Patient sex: M
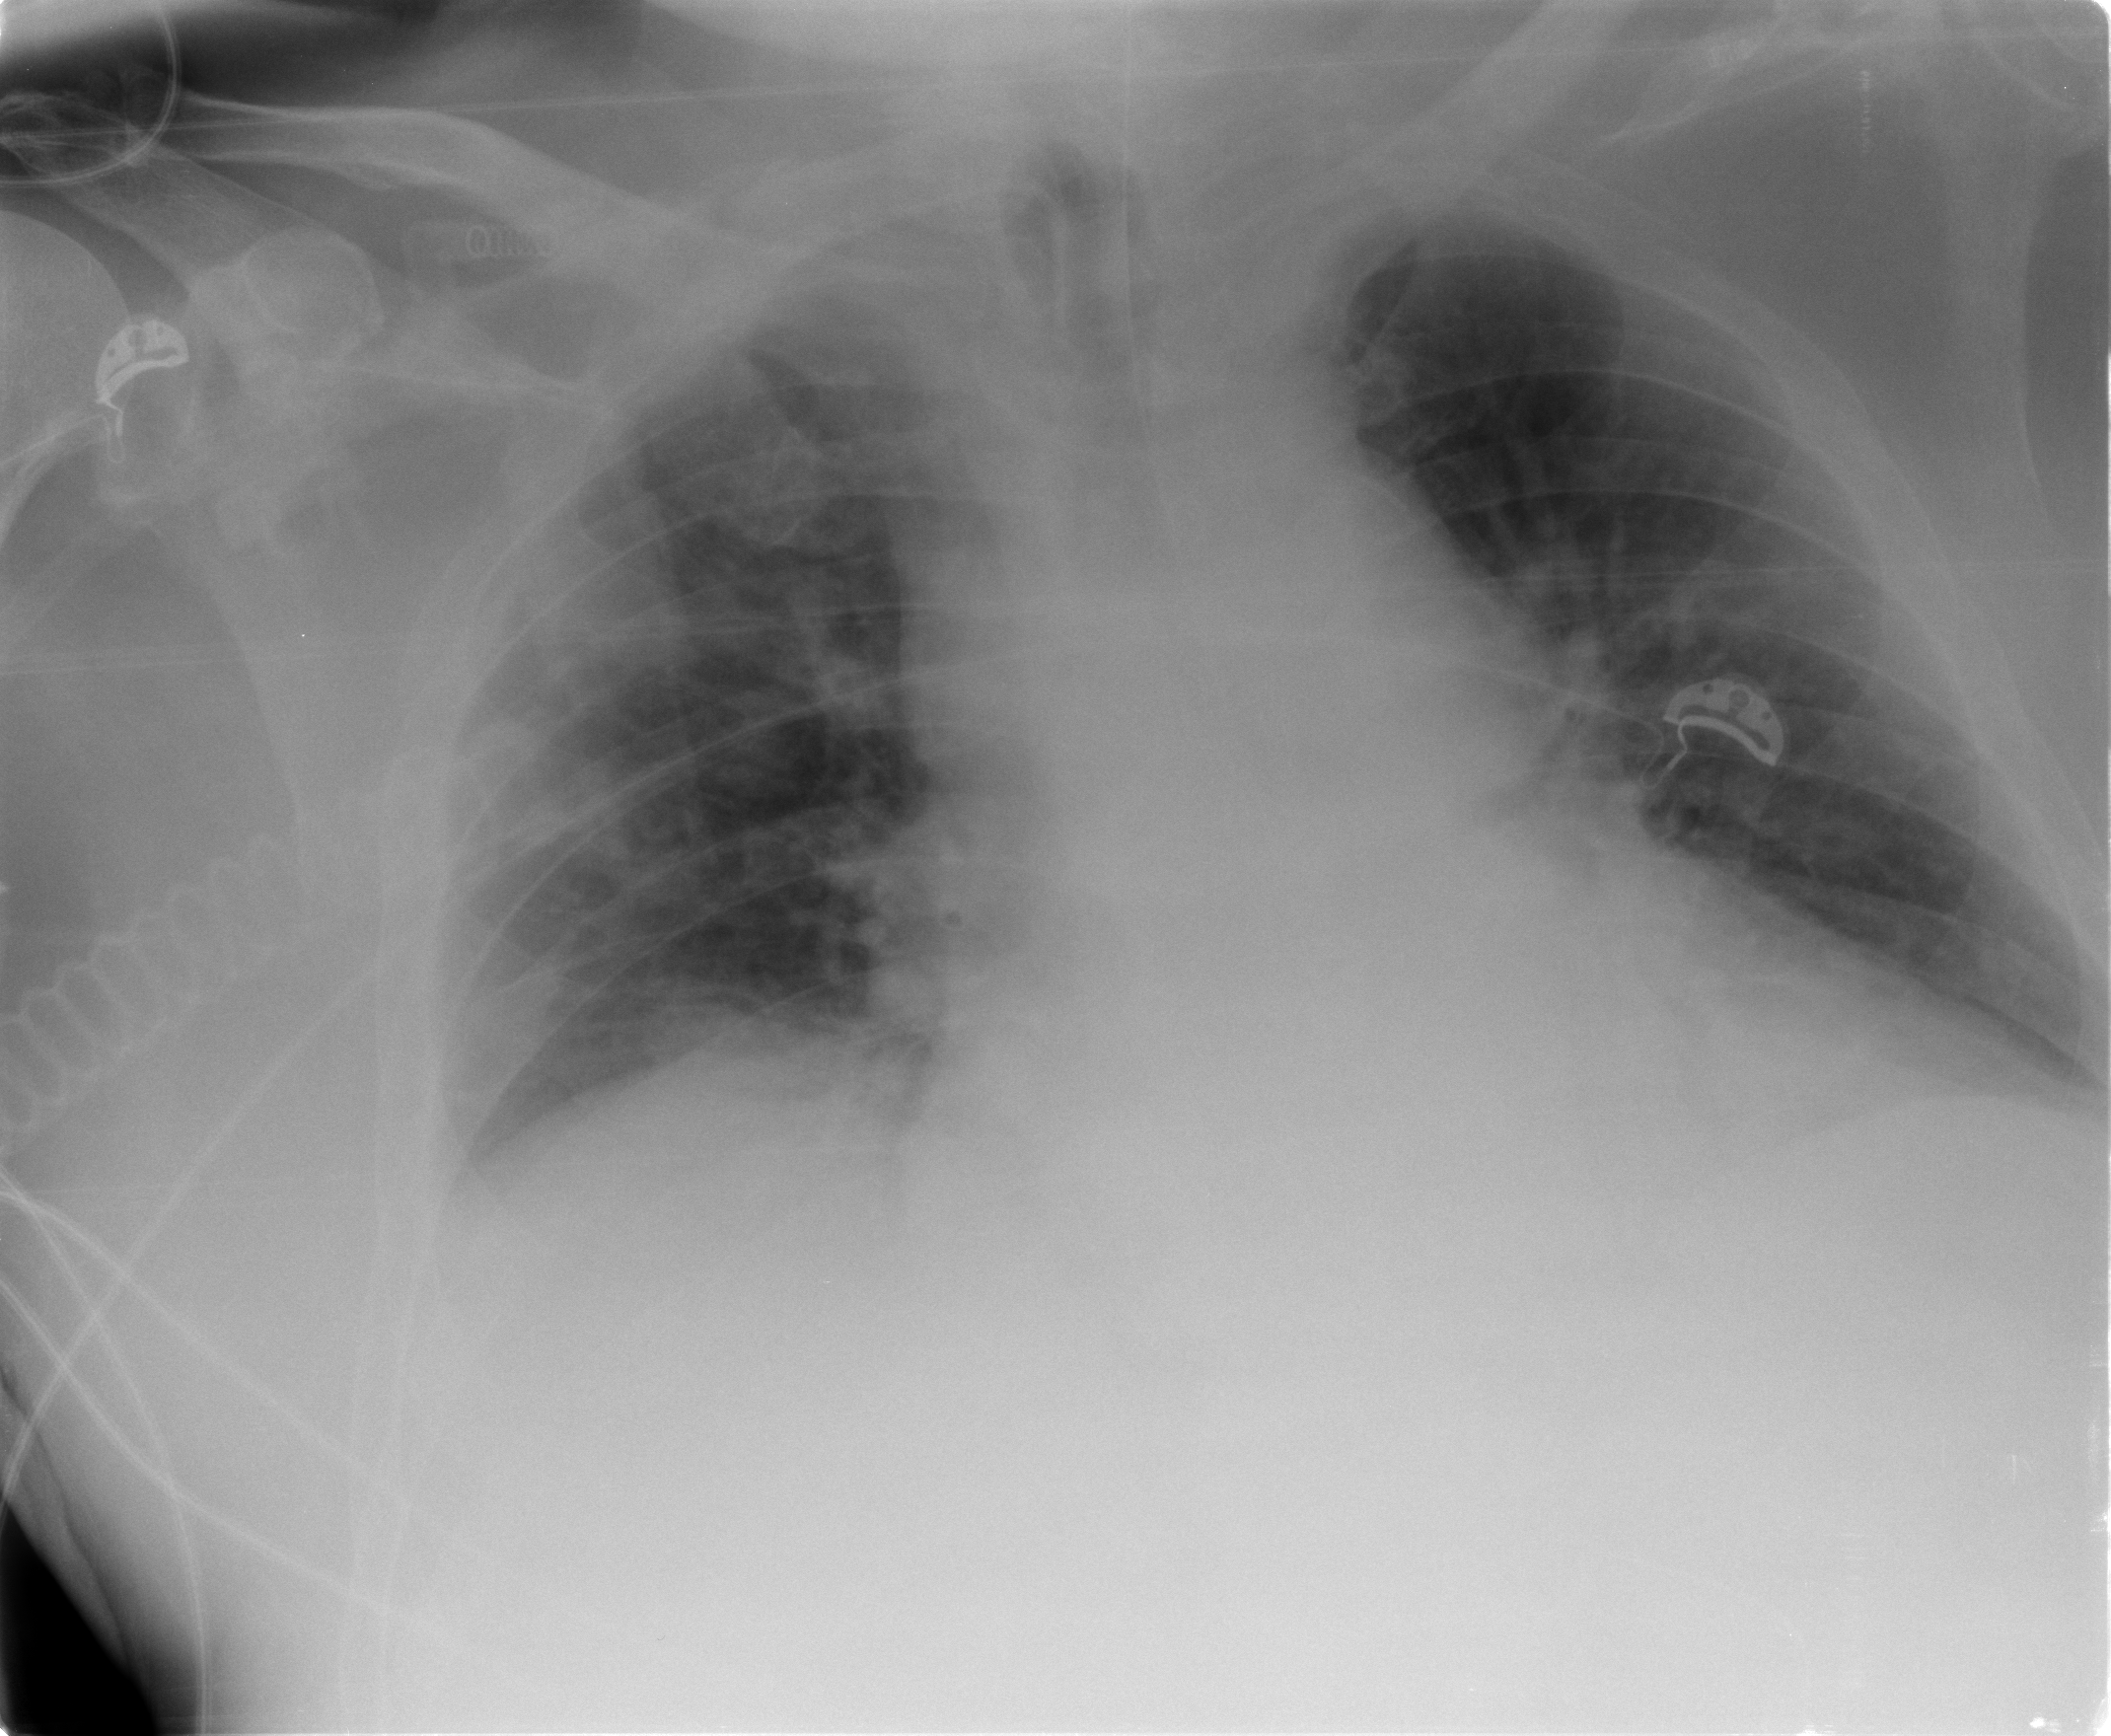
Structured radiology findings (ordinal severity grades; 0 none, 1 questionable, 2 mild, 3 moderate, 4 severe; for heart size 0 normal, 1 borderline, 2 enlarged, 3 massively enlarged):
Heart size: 2
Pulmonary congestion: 2
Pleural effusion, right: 0
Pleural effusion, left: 0
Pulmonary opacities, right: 0
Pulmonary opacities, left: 0
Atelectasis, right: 1
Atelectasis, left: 0